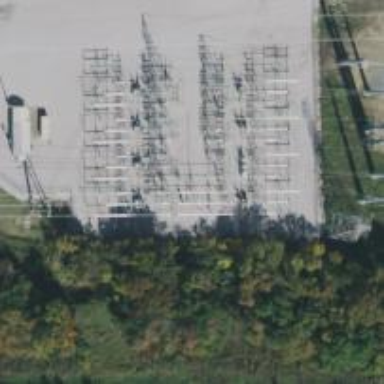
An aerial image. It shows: Switch for power supply.